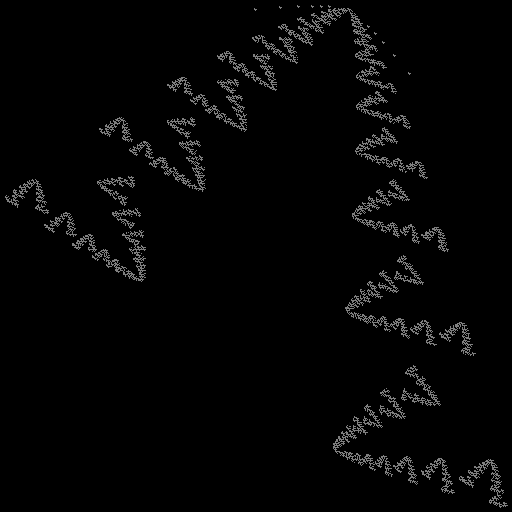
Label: zigzag